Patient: sex F, age 73
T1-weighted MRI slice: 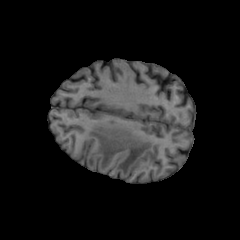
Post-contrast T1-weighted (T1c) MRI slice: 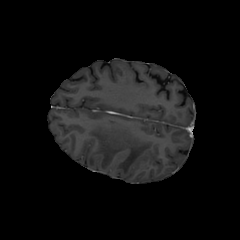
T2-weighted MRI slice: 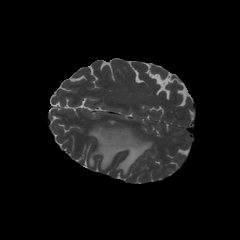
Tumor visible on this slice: yes
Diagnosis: Glioblastoma, IDH-wildtype
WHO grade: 4